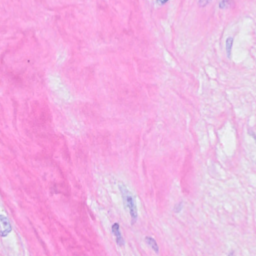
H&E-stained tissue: Breast